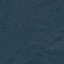
Land use / land cover class: Forest